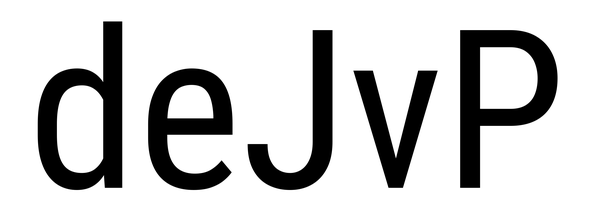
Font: Roboto_Condensed_Regular